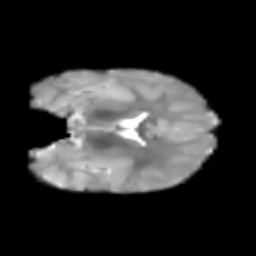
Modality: T2w
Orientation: coronal
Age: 6
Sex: male
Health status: healthy